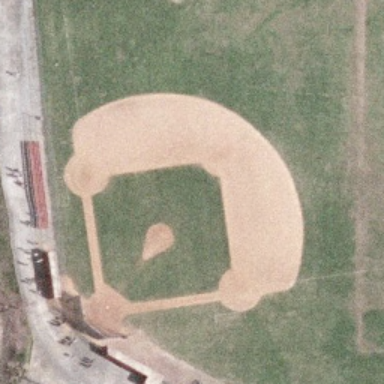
This is an old baseball diamond .